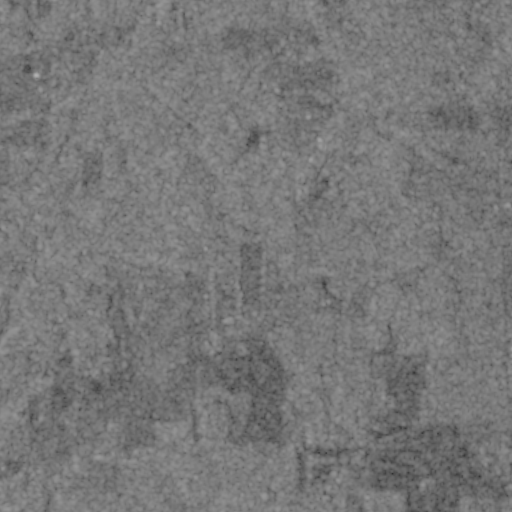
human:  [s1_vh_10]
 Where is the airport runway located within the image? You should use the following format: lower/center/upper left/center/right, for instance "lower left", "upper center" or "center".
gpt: The airport runway is located in the lower left of the image.
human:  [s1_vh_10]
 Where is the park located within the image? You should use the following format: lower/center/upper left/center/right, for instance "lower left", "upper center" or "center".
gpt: The park is located in the lower right of the image.
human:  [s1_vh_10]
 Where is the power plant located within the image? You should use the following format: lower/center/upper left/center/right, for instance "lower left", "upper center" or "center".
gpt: There is no power plant in the image.

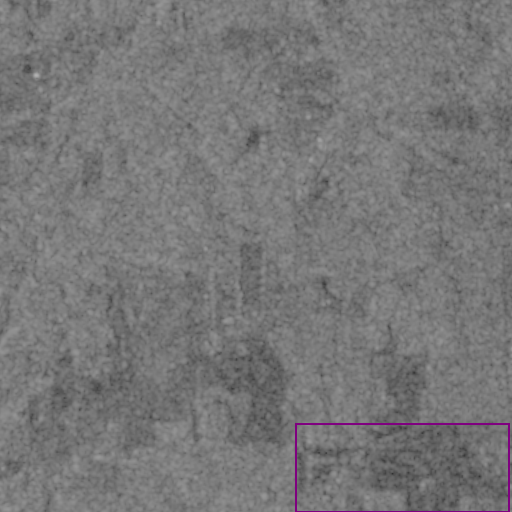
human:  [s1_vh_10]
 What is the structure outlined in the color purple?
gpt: The structure outlined in purple is a park.
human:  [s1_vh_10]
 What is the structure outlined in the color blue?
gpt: There is no blue outline.